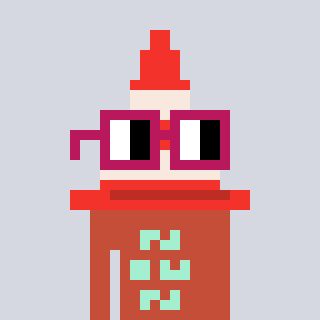
a pixel art character with square dark red glasses, a cone-shaped head and a rust-colored body on a cool background